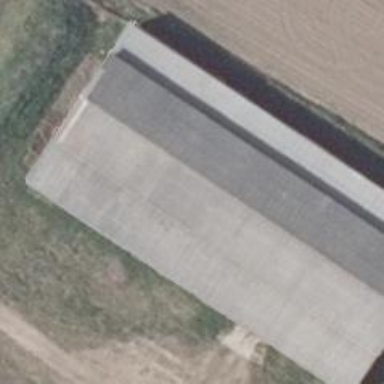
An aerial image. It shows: Grey flat-roofed farm auxiliary building.